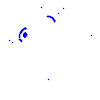
Particle: pion